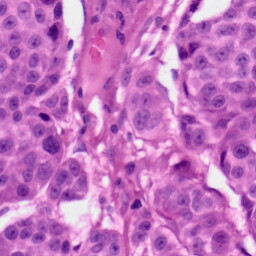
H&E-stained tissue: Skin